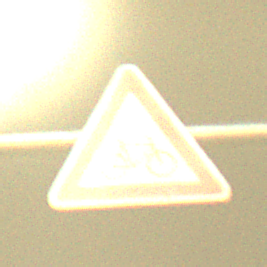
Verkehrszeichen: RadverkehrLinks
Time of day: Night
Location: Outdoor (Urban)
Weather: Overcast
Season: NotSpecified
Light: Artificial